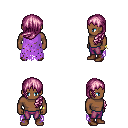
a pixel art fantasy rpg character, male body template, human, dark skin, maroon tattered cape, magenta pants, pink left-swept hairstyle, bracelets, brown shoes, four views (front, back, left, right), 2x2 character sprite sheet, small pixel art, hard edges, no anti-aliasing